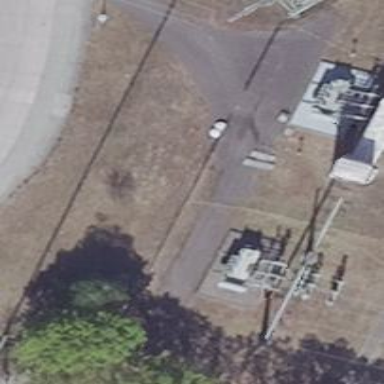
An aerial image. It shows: Abandoned power structure.